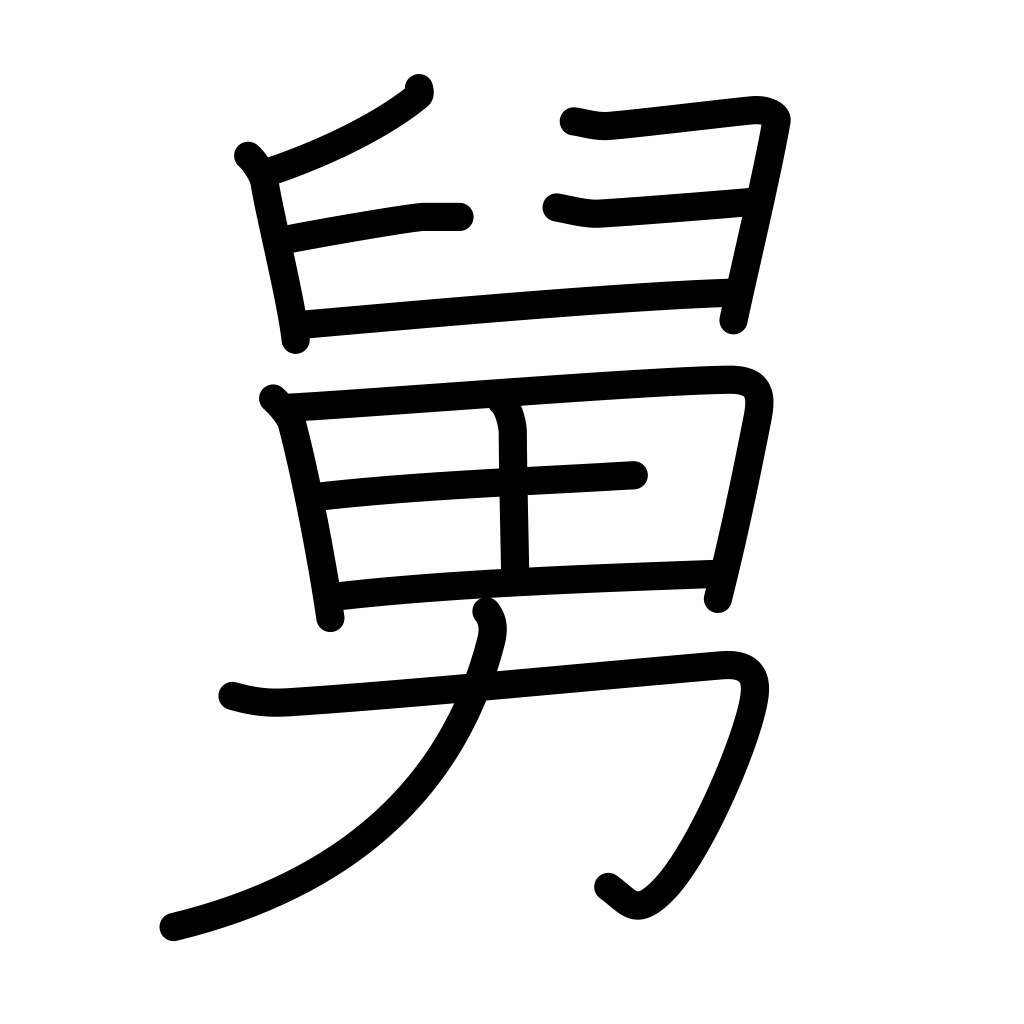
Meaning: father-in-law